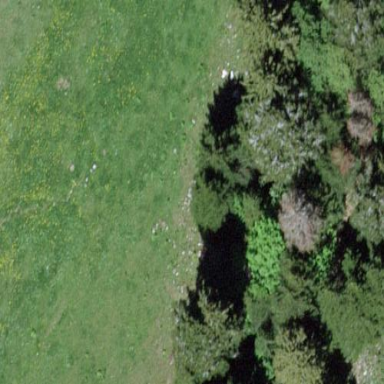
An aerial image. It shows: Evergreen needle-leaved forest.